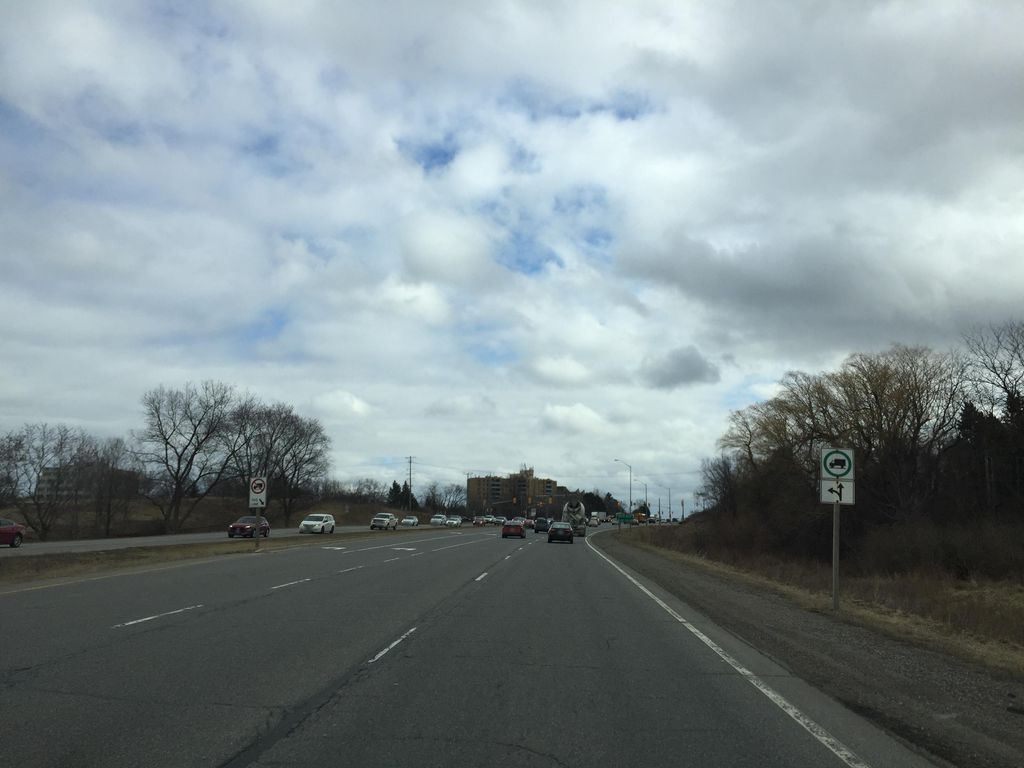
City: kitchener-waterloo